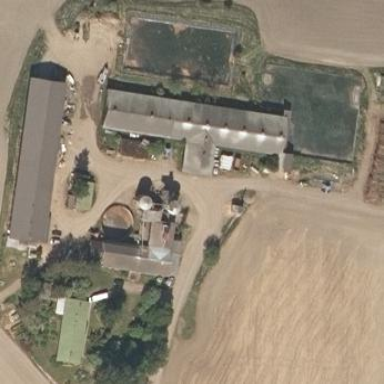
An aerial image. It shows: Farmyard area.